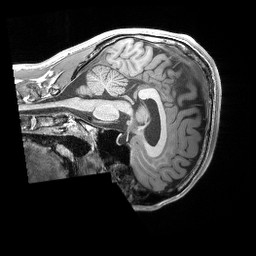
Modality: T1w
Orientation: sagittal
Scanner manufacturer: siemens
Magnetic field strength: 3 T
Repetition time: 2.25 s
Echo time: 0.00306 s